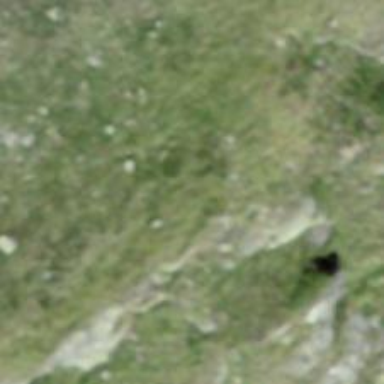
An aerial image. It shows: Cliff in nature.